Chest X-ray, PA view. Patient: 55 years old, sex M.
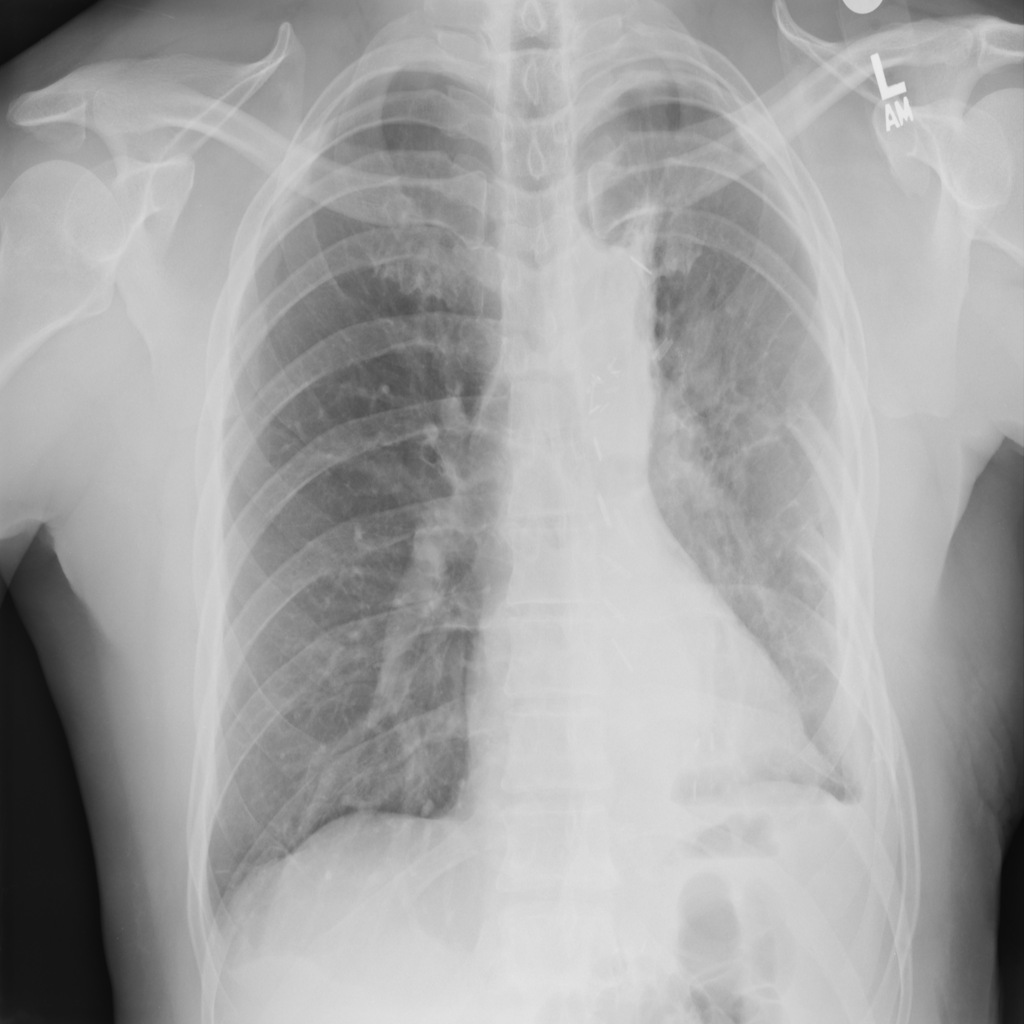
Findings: Atelectasis, Effusion, Infiltration